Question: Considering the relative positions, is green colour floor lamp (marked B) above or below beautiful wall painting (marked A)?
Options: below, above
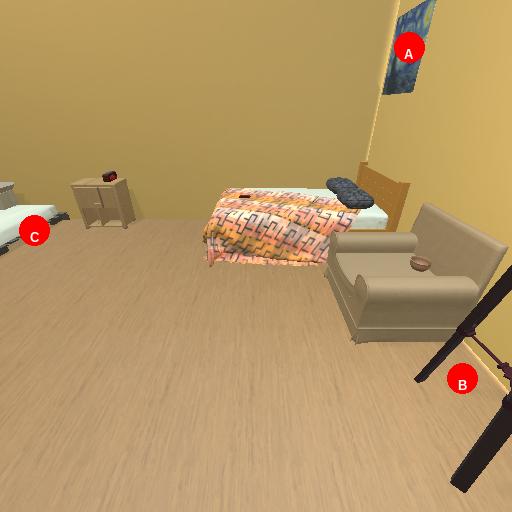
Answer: below